Interaction volume radius: 10 \u00c5
Interaction volume height: 15 \u00c5
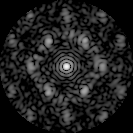
Disorder parameter: 0.6349